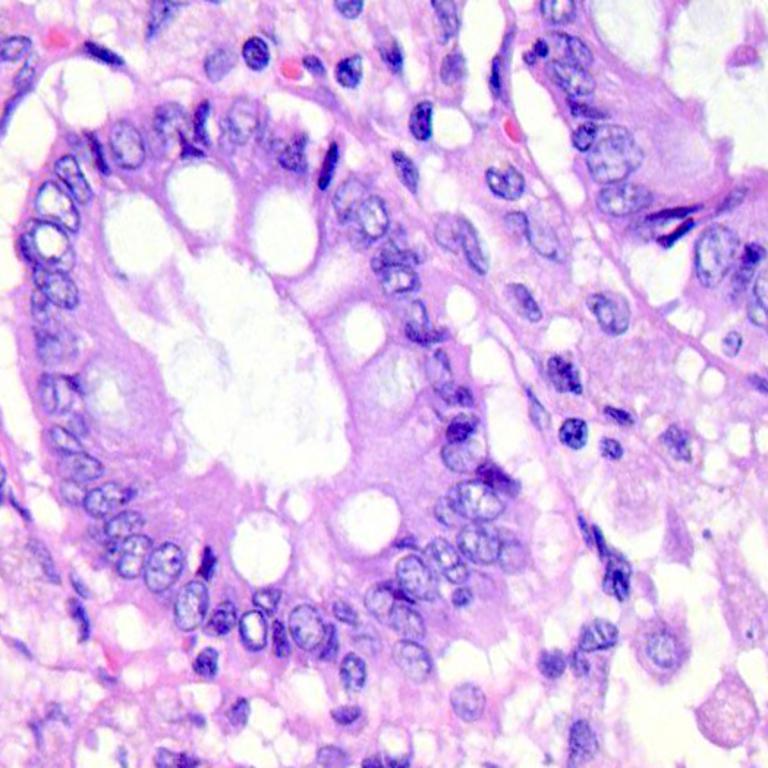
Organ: colon
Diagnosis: benign